Interaction volume radius: 5 \u00c5
Interaction volume height: 20 \u00c5
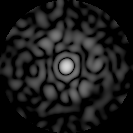
Disorder parameter: 0.8597